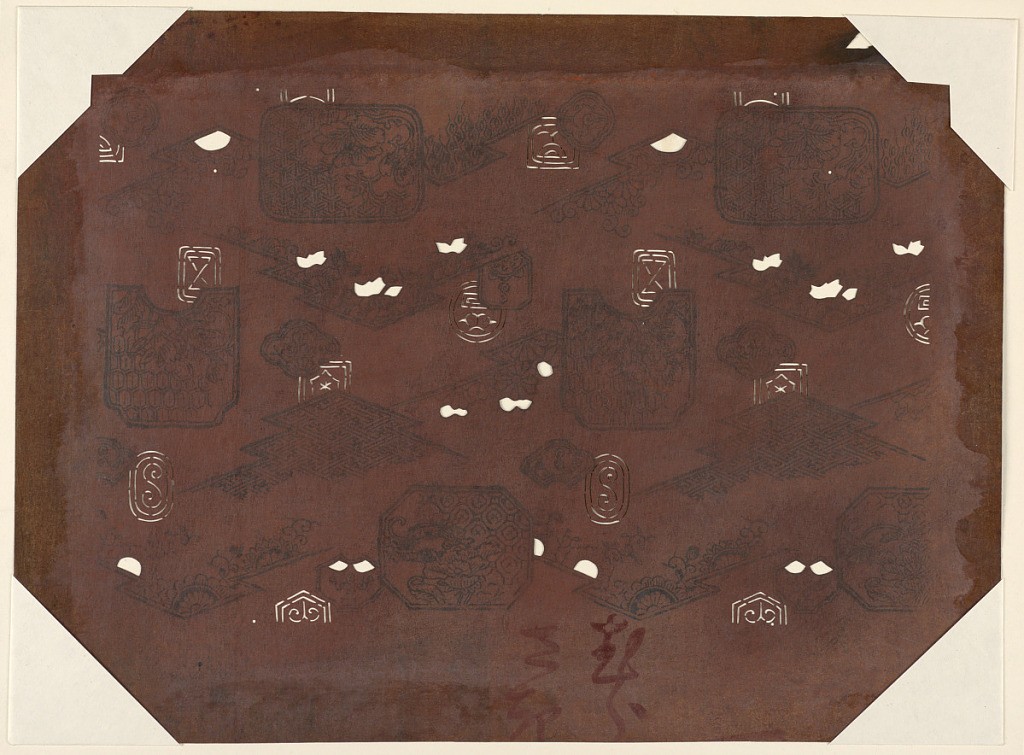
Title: Traditional Abstract Motifs
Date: late 18th - early 19th century
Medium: Mulberry paper (kozo washi) treated with fermented persimmon tannin (kakishibu)
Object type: Katagami
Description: Many of these Japanese motifs originated from China. During ceremonial occasions, in Japan, people wore interlaced circles, medallions, and other abstract designs. This stencil has ink stamps of other designs that would be carved into a different stencil to allow for the use of multiple colors. The lower half of the stencil contains Japanese characters.